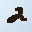
Label: 2